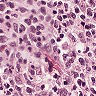
Metastatic tissue present: no